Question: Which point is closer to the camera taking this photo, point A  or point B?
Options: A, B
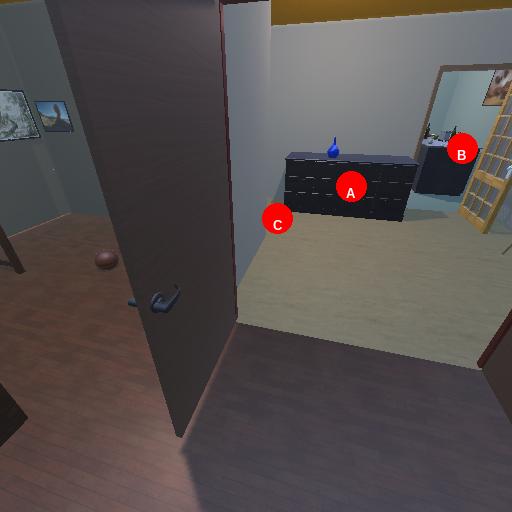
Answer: A